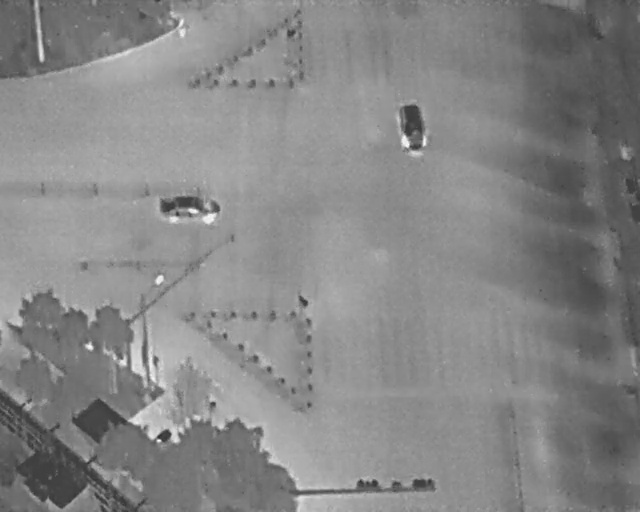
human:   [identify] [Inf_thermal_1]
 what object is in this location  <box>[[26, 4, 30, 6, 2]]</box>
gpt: <ref>1 medium person at the top left</ref>